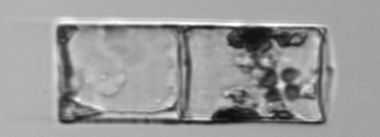
Label: Guinardia_flaccida